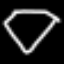
Label: diamond